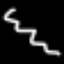
Label: squiggle